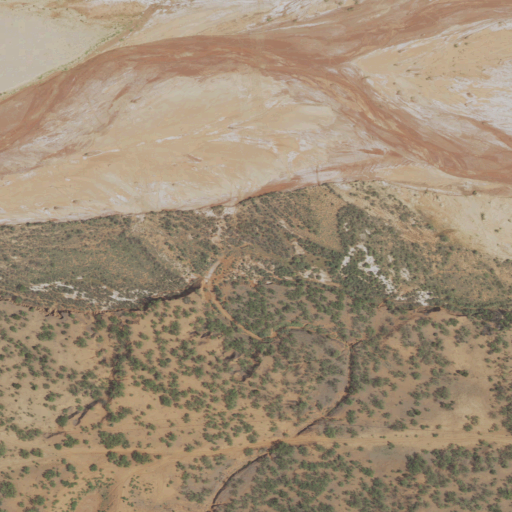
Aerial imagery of valley in Texas named Lost Canyon containing shrub, barren land, and deciduous forest